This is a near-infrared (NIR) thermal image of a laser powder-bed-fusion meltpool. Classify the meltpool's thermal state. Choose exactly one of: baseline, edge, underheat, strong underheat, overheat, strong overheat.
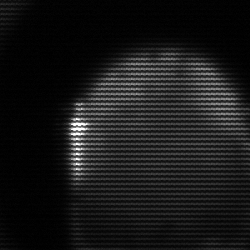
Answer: edge